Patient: sex F, age 71
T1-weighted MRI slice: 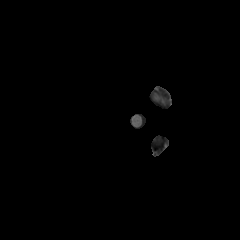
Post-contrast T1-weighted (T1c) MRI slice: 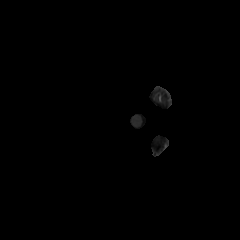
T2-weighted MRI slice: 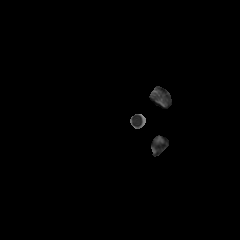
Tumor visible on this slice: no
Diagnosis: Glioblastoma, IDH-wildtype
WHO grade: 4